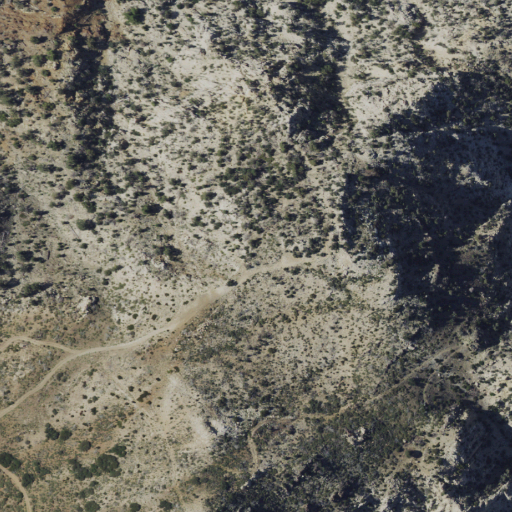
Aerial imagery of mountain in California named White Mountain containing shrub, evergreen forest, open development, and barren land